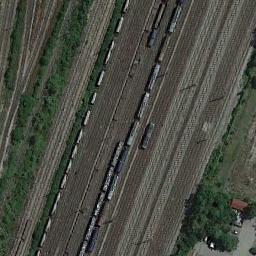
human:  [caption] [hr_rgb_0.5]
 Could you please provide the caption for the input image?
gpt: The railway is next to lines of trees .

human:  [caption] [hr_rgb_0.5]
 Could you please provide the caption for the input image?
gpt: Several trains are on the railway .

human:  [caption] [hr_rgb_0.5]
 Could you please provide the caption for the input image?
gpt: These railways have some trains on the tracks .

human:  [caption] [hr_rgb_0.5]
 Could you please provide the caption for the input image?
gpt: One side of the railway, there are lush trees  And the other side, there are many buildings .

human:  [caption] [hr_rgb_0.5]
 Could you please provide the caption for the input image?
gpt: There are some green trees beside the railway with trains .